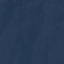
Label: SeaLake